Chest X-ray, AP view. Patient: 64 years old, sex M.
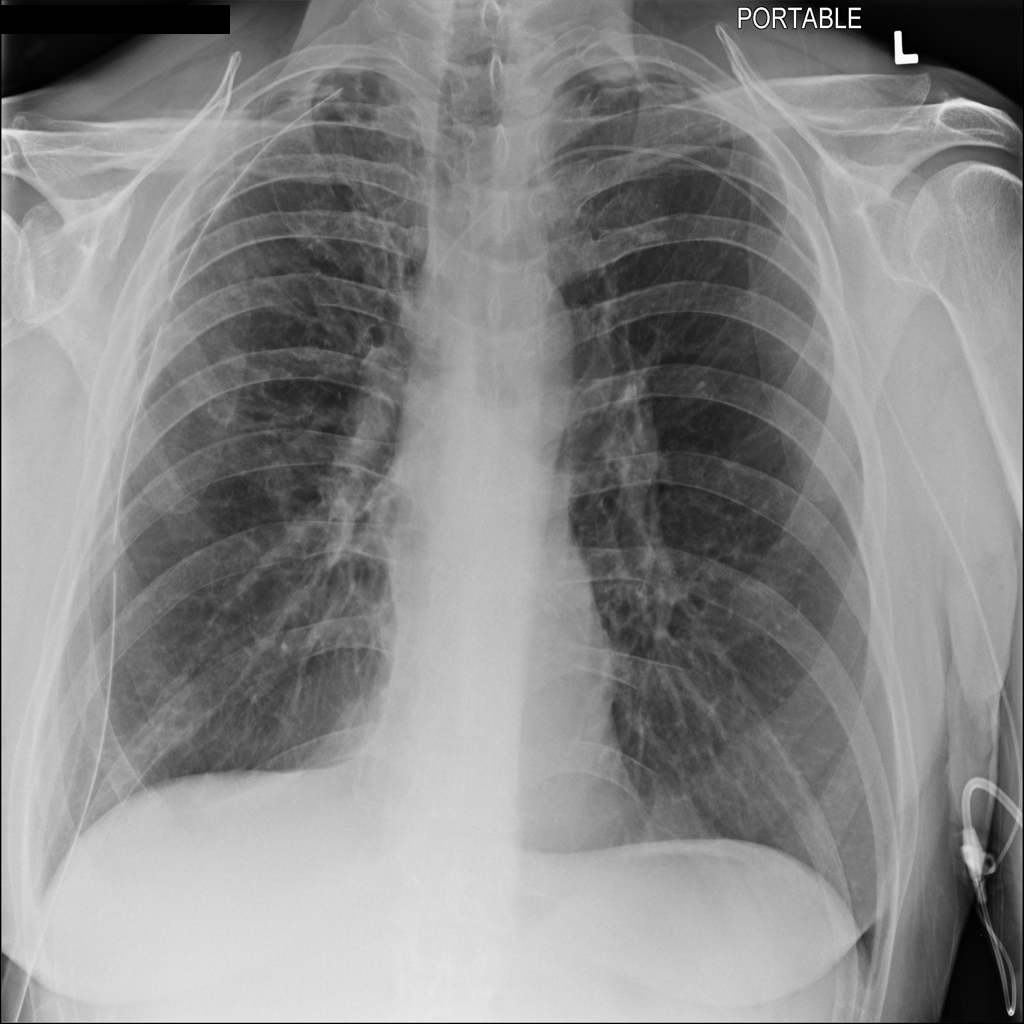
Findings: Pleural_Thickening, Pneumothorax